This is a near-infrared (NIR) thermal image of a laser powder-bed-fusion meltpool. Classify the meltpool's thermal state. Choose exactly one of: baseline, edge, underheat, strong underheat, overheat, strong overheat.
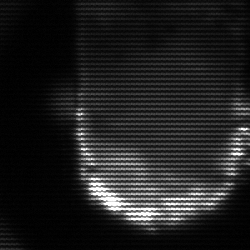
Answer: baseline